I will show an image sequence of human cooking. I have annotated the images with numbered circles. Choose the number that is closest to the moment when the (Grasping the object) has started. You are a five-time world champion in this game. Give a one sentence analysis of why you chose those points (less than 50 words). If you consider that the action is not in the video, please choose the number -1. Provide your answer at the end in a json file of this format: {"points": []}
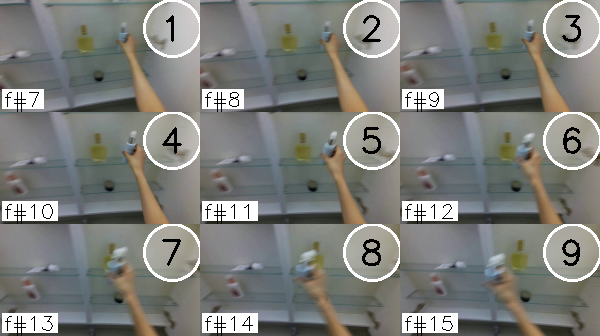
Frame 1 shows the clearest moment of hand-object contact.
{"points": [1]}